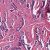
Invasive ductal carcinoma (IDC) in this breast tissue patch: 1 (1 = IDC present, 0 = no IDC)